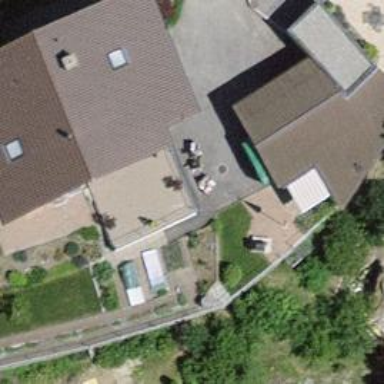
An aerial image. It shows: View of roof of building.